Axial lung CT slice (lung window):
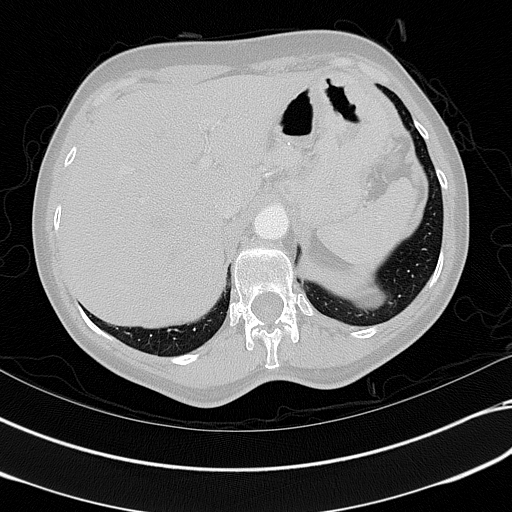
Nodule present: no